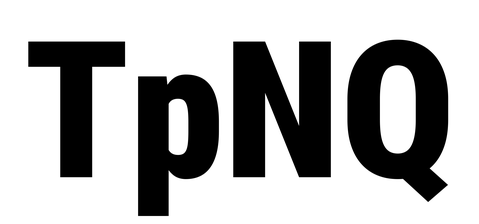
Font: Roboto_Condensed_Black